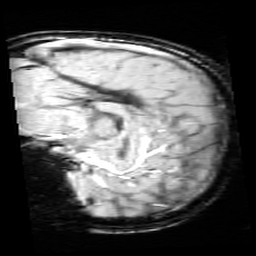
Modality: SWI
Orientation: sagittal
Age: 10
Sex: male
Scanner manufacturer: siemens
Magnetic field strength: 3 T
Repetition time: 0.027 s
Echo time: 0.02 s